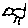
Label: bird